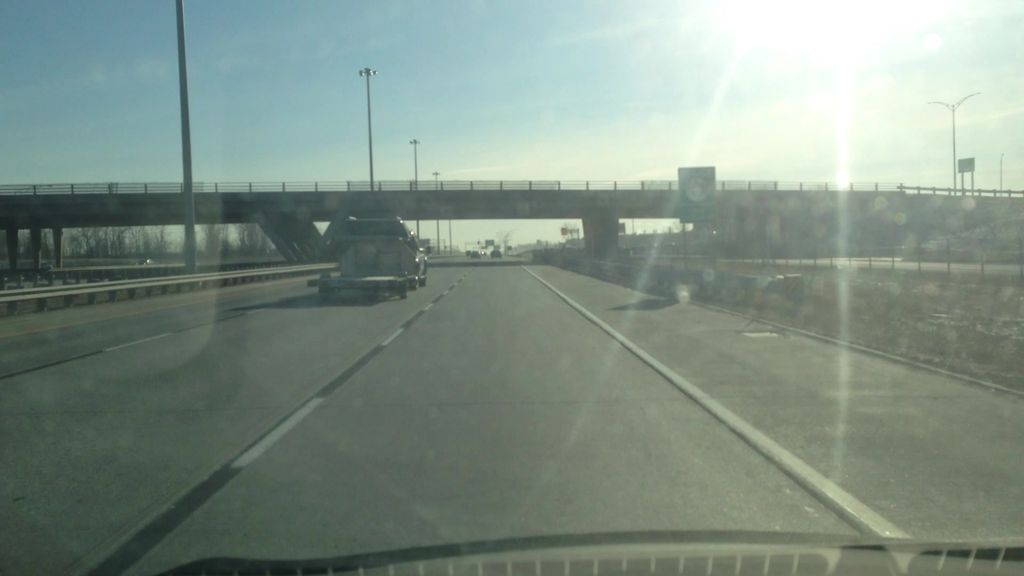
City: montreal